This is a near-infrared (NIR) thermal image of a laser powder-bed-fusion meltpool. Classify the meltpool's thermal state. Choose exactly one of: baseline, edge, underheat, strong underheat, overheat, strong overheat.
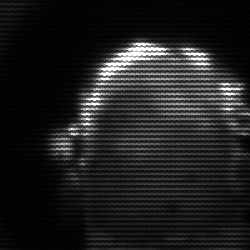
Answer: baseline